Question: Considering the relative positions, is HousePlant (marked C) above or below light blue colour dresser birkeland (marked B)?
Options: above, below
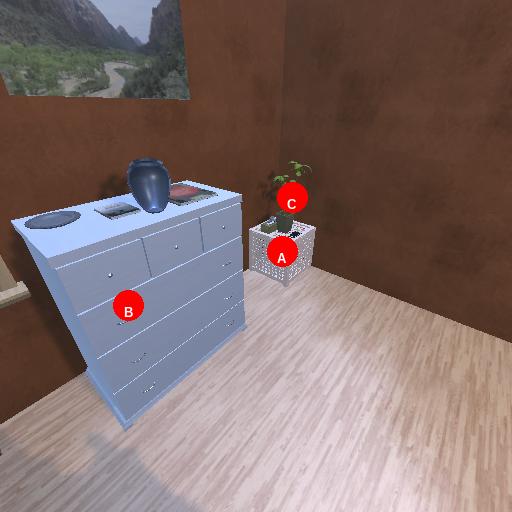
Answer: above